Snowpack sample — Buffalo Mountain, Silverthorne, Colorado, USA (1/25/25, 10:11 AM MST)
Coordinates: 39.6222, -106.1139
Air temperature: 22 °F
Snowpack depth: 110 cm
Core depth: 30 cm
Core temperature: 42.8 °F
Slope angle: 12°, slope face: 102°
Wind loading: high
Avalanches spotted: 0
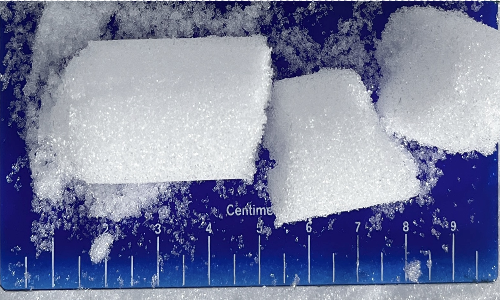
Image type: core
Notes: No avalanches nearby, collected on the outskirts of a fire break 15 meters from the treeline, on way to Buffalo and Red Mountain